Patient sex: M
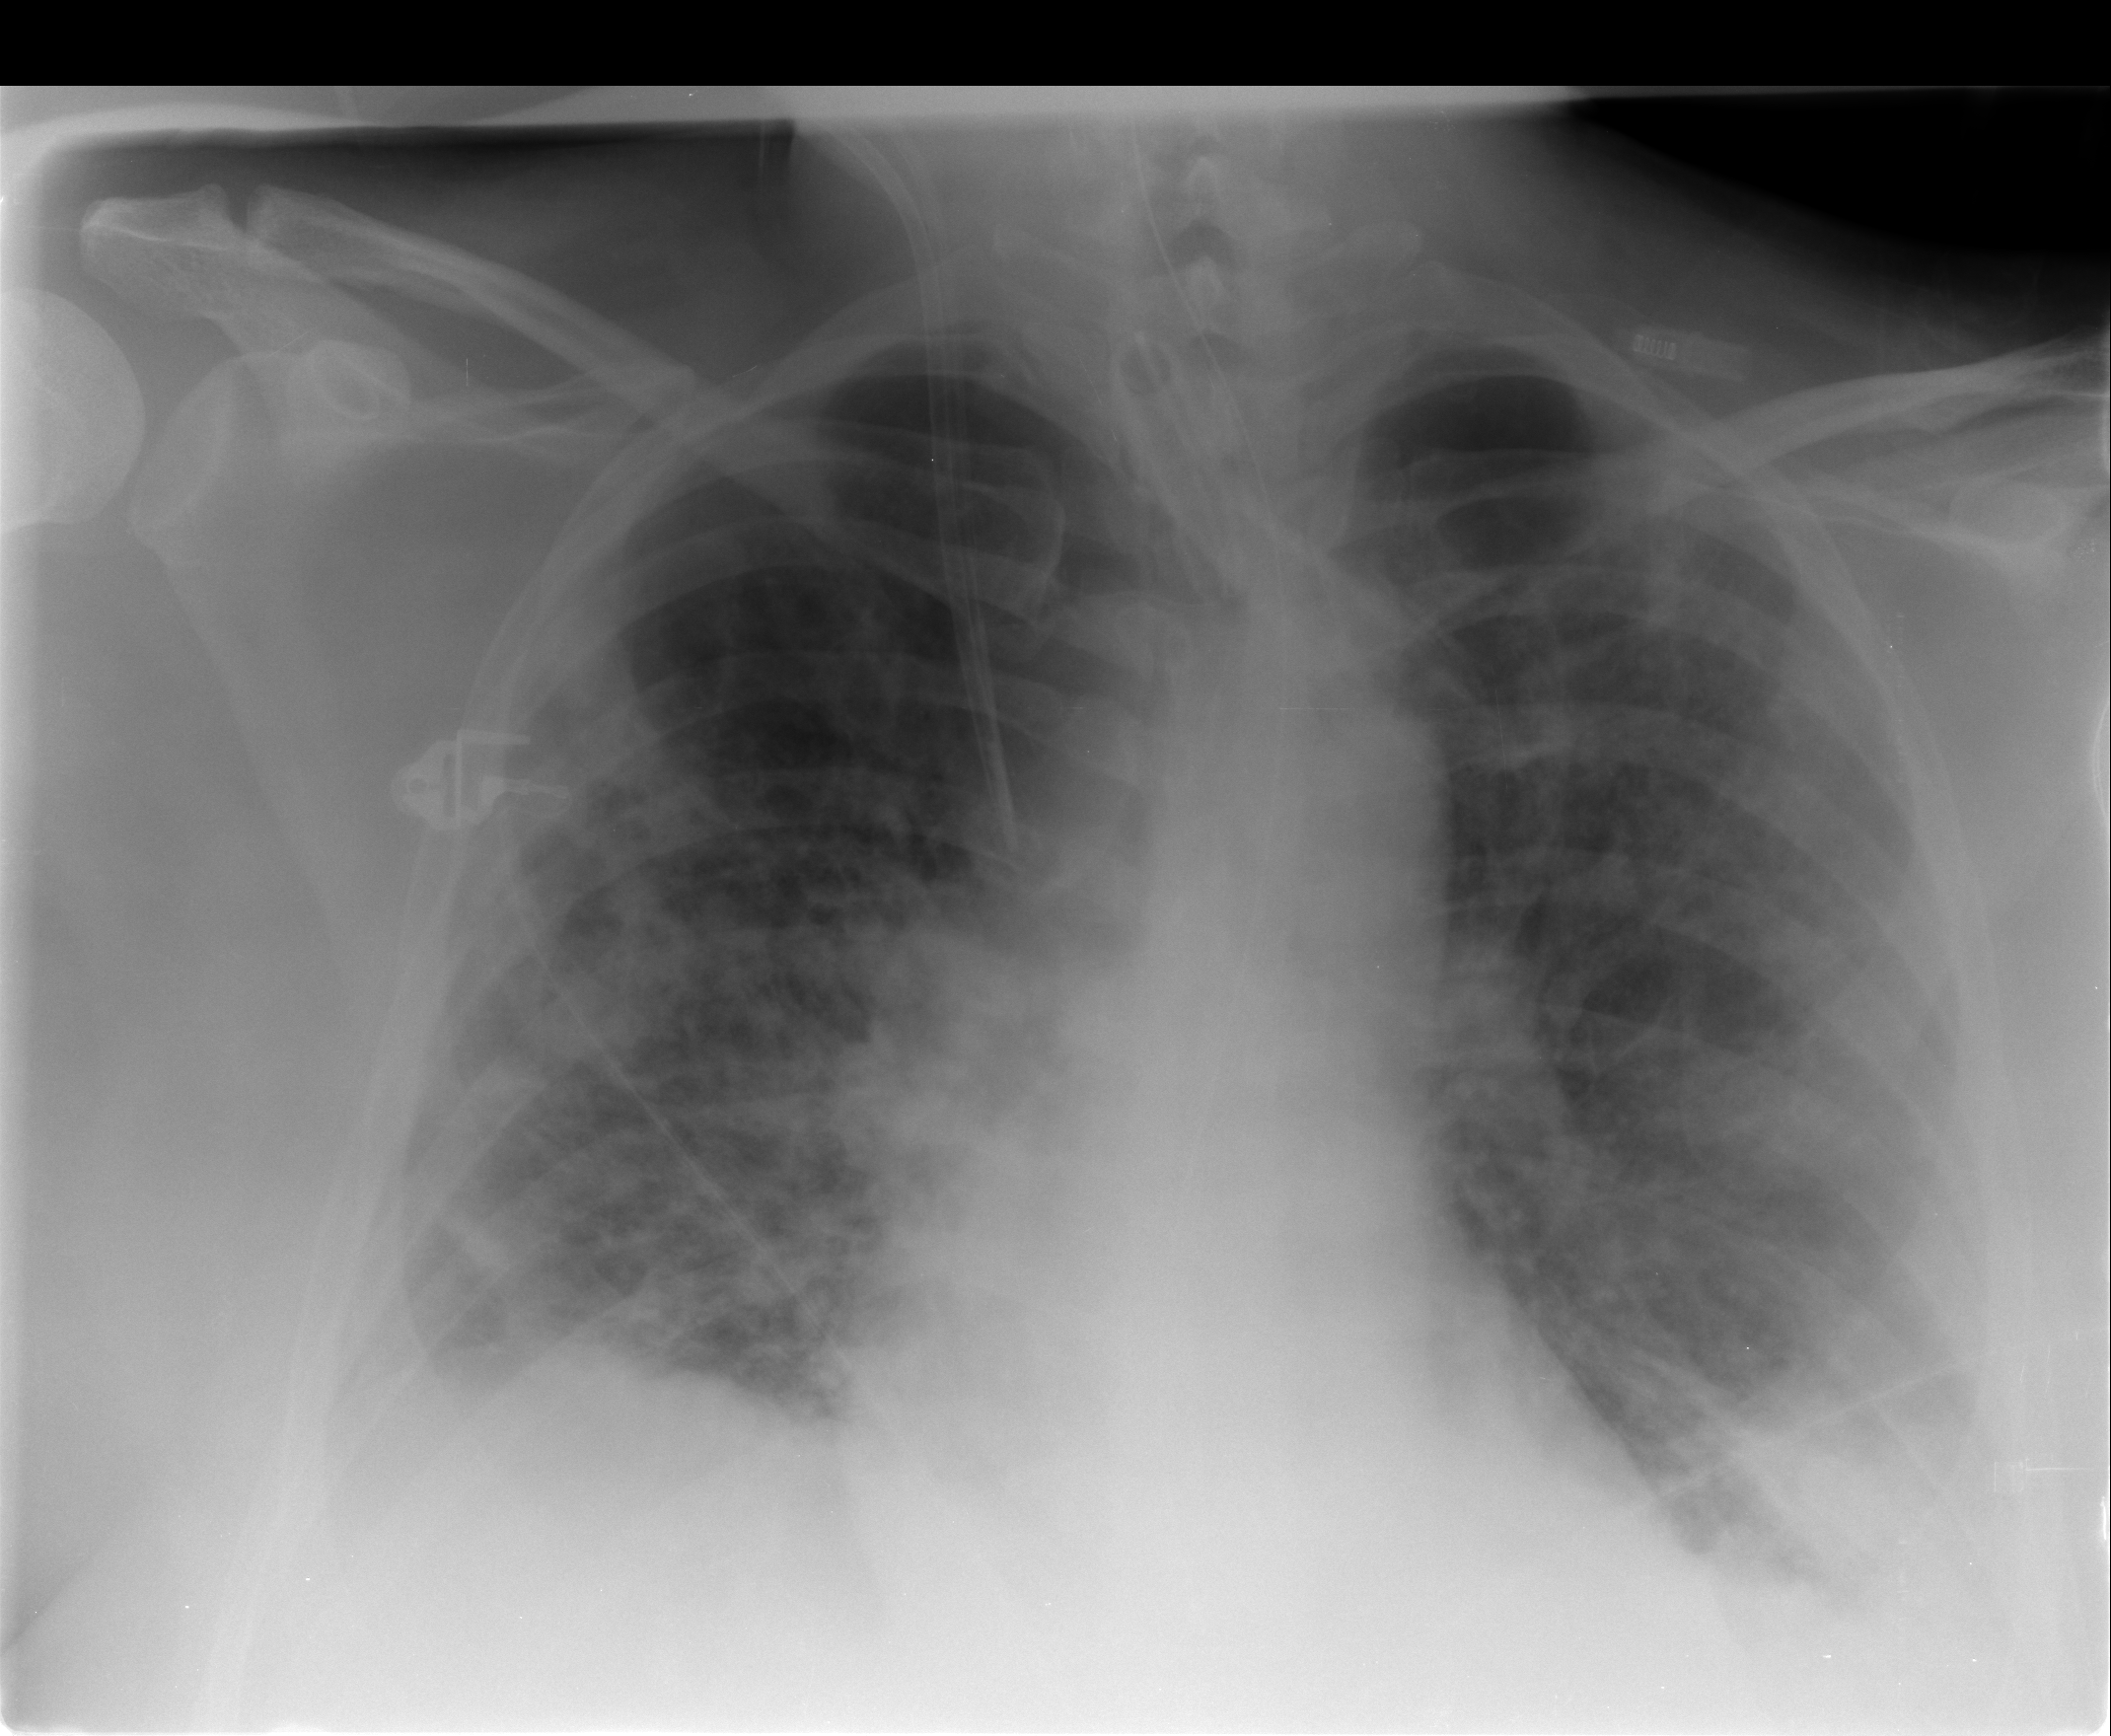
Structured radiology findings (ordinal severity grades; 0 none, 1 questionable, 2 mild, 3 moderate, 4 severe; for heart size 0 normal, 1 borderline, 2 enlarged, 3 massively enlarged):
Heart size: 0
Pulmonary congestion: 1
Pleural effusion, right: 1
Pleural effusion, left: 2
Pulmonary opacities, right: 3
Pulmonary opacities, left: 2
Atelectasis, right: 2
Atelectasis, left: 2